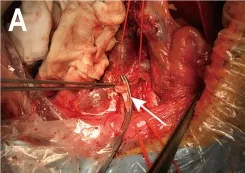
Images of the operation and the MRI reexamination after surgery. Shows the inferior vena cava embolectomy,. Arrows in (A, B) figures indicate the position described above.
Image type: medical_photograph (other_medical_photograph)